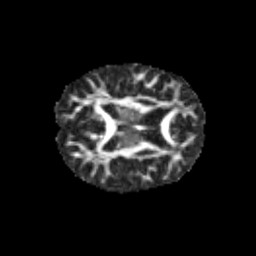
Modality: FA
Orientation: axial
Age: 11
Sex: male
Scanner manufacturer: siemens
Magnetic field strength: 3 T
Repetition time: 3.8 s
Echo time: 0.07 s